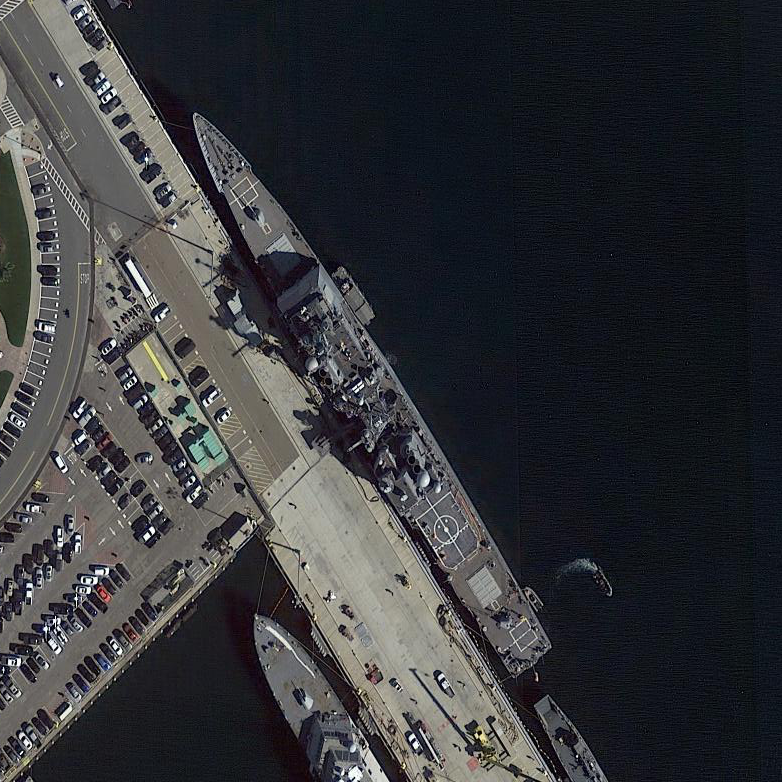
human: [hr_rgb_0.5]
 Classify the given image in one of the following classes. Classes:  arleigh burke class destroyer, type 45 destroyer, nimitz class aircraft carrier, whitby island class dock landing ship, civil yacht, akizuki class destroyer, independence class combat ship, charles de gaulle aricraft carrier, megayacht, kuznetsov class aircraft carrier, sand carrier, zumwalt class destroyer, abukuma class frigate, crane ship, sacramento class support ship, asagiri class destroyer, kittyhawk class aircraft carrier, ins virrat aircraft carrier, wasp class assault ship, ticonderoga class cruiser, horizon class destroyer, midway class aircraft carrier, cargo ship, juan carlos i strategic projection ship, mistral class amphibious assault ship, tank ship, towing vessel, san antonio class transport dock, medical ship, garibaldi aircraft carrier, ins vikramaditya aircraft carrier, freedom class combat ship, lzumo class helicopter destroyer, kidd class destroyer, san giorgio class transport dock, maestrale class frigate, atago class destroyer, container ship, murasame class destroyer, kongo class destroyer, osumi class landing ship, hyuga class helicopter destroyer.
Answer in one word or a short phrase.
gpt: Ticonderoga class cruiser